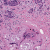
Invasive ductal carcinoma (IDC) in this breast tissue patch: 1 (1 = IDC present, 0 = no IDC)